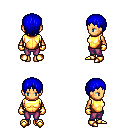
a pixel art fantasy rpg character, female body template, human, tanned skin, gold chest armor, magenta pants, blue plain hairstyle, gold gloves, gold boots, four views (front, back, left, right), 2x2 character sprite sheet, small pixel art, hard edges, no anti-aliasing